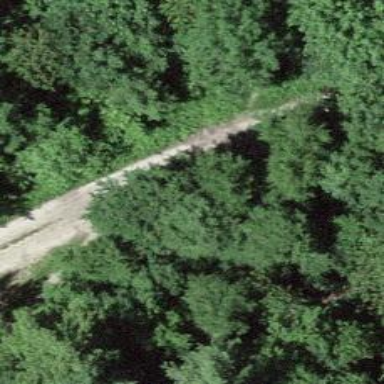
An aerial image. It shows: Path.